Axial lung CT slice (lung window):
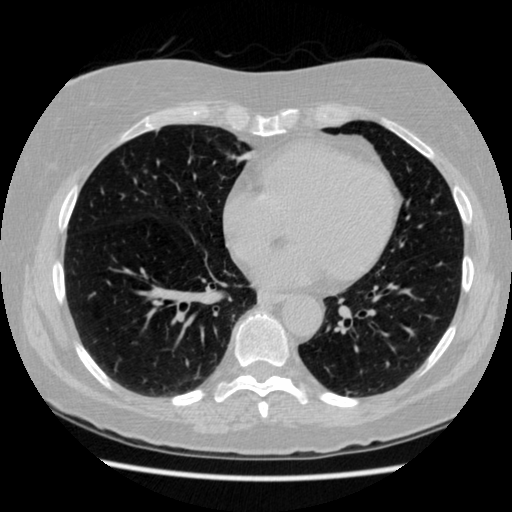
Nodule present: no